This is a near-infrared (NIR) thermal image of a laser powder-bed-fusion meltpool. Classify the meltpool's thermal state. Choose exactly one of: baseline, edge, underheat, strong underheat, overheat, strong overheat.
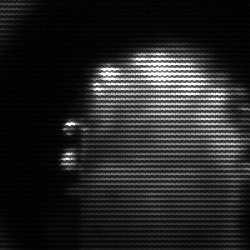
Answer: baseline